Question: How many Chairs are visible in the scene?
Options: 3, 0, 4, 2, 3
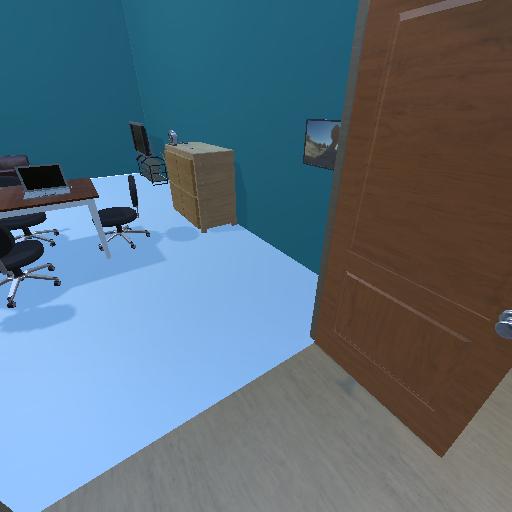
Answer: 3